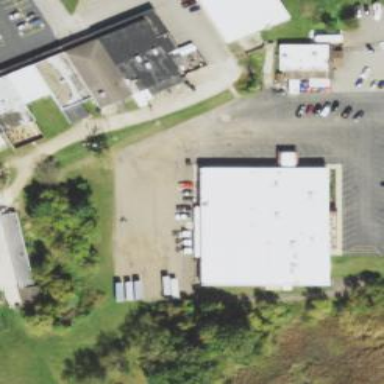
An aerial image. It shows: Building that houses bowling alley.